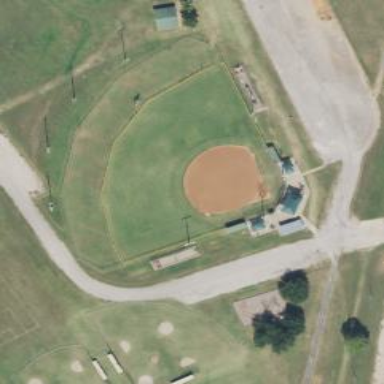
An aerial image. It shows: Baseball pitch for leisure land activities.